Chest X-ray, AP view. Patient: 52 years old, sex M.
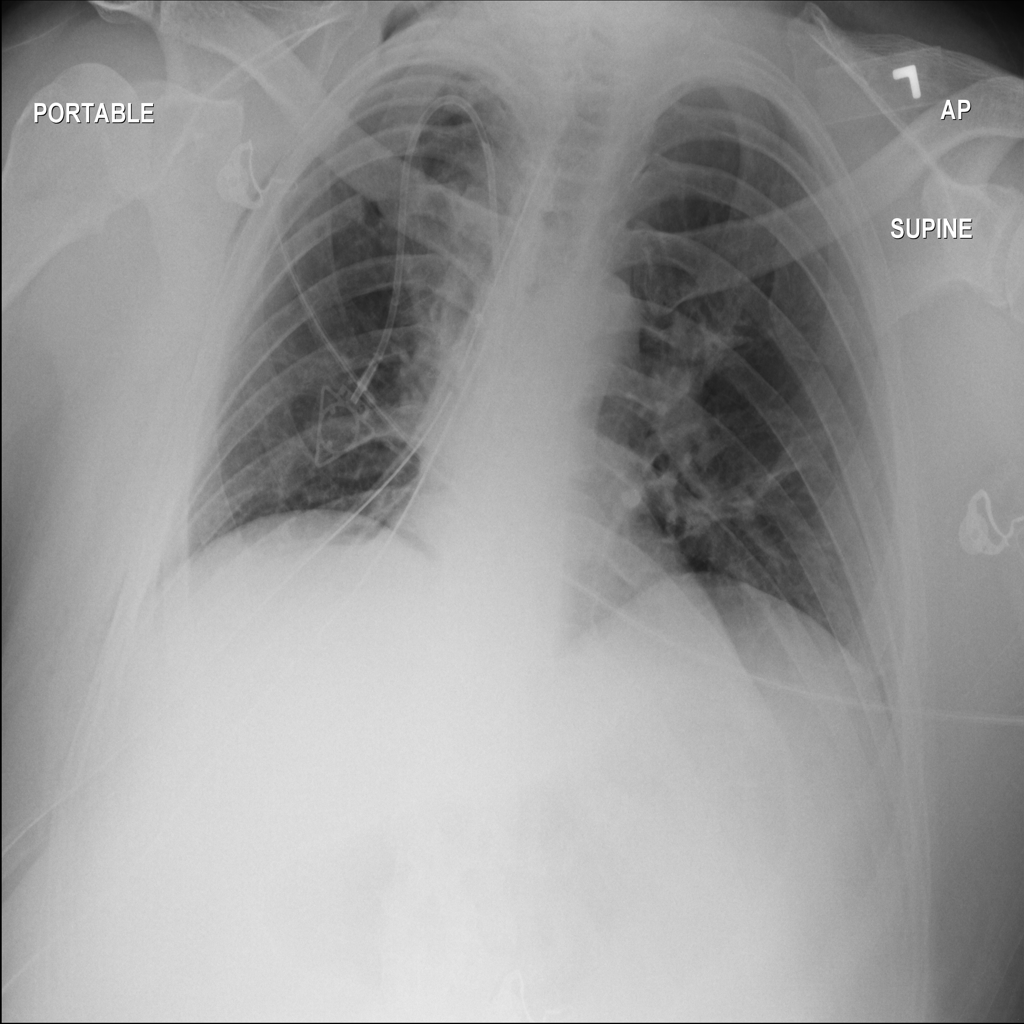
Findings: Atelectasis